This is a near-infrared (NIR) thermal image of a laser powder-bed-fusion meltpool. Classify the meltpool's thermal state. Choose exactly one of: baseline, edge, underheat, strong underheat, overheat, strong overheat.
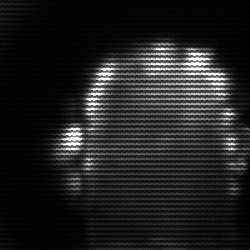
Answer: baseline